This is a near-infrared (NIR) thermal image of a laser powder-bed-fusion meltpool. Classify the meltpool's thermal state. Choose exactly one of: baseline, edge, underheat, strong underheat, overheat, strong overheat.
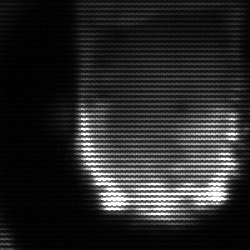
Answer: baseline